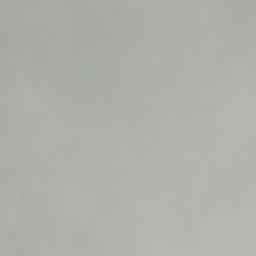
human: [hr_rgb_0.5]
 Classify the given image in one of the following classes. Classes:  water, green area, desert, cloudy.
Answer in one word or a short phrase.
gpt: cloudy